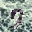
Label: 7